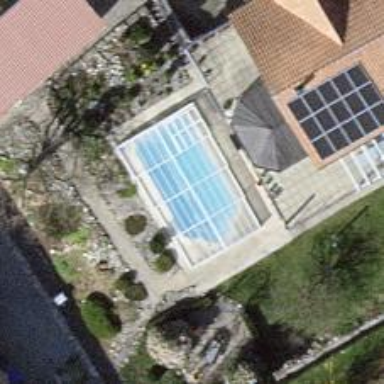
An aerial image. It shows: Swimming pool located in leisure land.